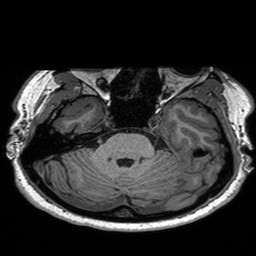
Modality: T1w
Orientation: coronal
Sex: female